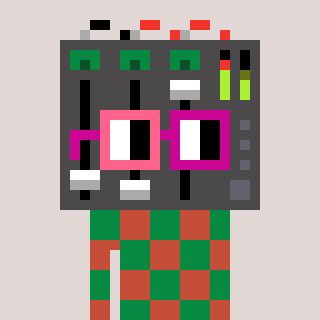
a pixel art character with square pink and red glasses, a mixer-shaped head and a rust-colored body on a warm background